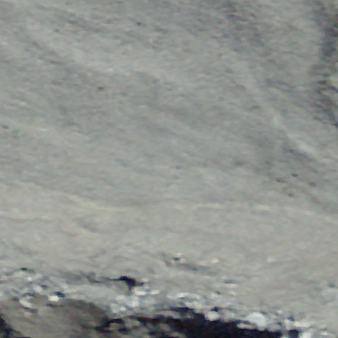
Label: other